Question: I am quite bad at this stuff, I tried searching and have a somewhat workable script (apps script) but I just can't get it to work the way I want it to. I'm sure I added/edited things wrongly.
My Google sheet is a group work tracker and looks like the image below.

1. The primary need is to add an alert message when someone checks or unchecks any of the checkboxes in those columns (to prevent any misclicks - like so ). We are using custom cell values for checked and unchecked as "1" and "0" respectively. The columns with checkboxes are F,K,P,R,S.
2. In addition to that, I would like a timestamp (format dd/mm/yyyy) to be populated 2 columns away when any of the checkboxes in columns F&K are checked (and confirms the alert message). However, when an already ticked checkbox is unticked, the date should not be removed or updated.
The below script works to a certain extent, but I don't know how to amend it.
'''
function onEdit(e) {
const sh=e.range.getSheet();
if(sh.getName()=='Video Projects' && e.range.columnStart==6,11,16,18 && e.value=='1') {
var resp=SpreadsheetApp.getUi().alert('Are you sure you want to tick this checkbox?', SpreadsheetApp.getUi().ButtonSet.YES_NO);
if(resp==SpreadsheetApp.getUi().Button.YES) {
var range = e.range;
var sheet = range.getSheet();
if(sheet.getSheetName() == "Video Projects") {
if(range.columnStart == 6) {
var nextCell = range.offset(0, 2);
nextCell.setValue(new Date());
} else if(range.columnStart == 11 && range.isChecked()) {
var nextCell = range.offset(0, 2);
nextCell.setValue(new Date());
}
}
};
}else{
e.range.setValue("0");
}
}
'''
If anyone knows how to fix this, it would be really helpful! :)
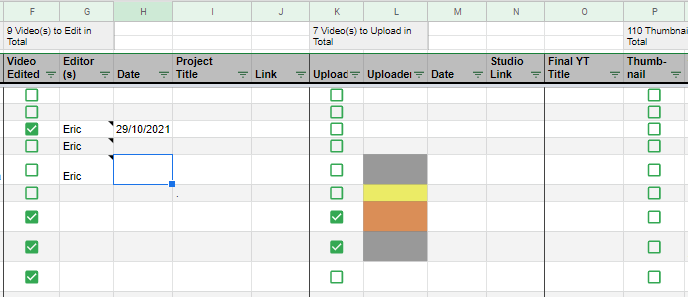
Answer: I believe your goal is as follows.
- -
### Modification points:
- 'e.range.columnStart==6,11,16,18''e.range.columnStart''true'
When this point is reflected in your script, it becomes as follows.
### Modified script:
'''
function onEdit(e) {
const columns = [6, 11, 16, 18, 19]; // columns F,K,P,R,S
const { range, value } = e;
const sheet = range.getSheet();
if (sheet.getSheetName() != 'Video Projects' || !columns.includes(range.columnStart) || value == "0") return;
const ui = SpreadsheetApp.getUi();
const res = ui.alert('Are you sure you want to tick this checkbox?', SpreadsheetApp.getUi().ButtonSet.YES_NO);
if (res == ui.Button.YES) {
if (range.columnStart == 6 || (range.columnStart == 11 && value == "1")) {
range.offset(0, 2).setValue(new Date());
}
return;
}
range.uncheck();
}
'''
### References:
- <URL>
## Added 1:
About your following 2 new requests,
> Request 1: could we also add the alert message when unchecking a checkbox too?
> Request 2: Is it possible for it to input only the date as dd/mm/yyyy?
The sample script is as follows.
### Sample script:
'''
function onEdit(e) {
const columns = [6, 11, 16, 18, 19]; // columns F,K,P,R,S
const { range, value } = e;
const sheet = range.getSheet();
if (sheet.getSheetName() != 'Video Projects' || !columns.includes(range.columnStart)) return;
const ui = SpreadsheetApp.getUi();
const res = ui.alert('Are you sure you want to tick this checkbox?', SpreadsheetApp.getUi().ButtonSet.YES_NO);
if (res == ui.Button.YES) {
if (range.columnStart == 6 || (range.columnStart == 11 && value == "1")) {
range.offset(0, 2).setValue(Utilities.formatDate(new Date(), Session.getScriptTimeZone(), "dd/MM/yyyy"));
}
return;
}
range.uncheck();
}
'''
## Added 2:
About your following a new request,
> Request 1: can be changed to "Are you sure you want to untick this checkbox?"
The sample script is as follows.
### Sample script:
'''
function onEdit(e) {
const columns = [6, 11, 16, 18, 19]; // columns F,K,P,R,S
const { range, value } = e;
const sheet = range.getSheet();
if (sheet.getSheetName() != 'Video Projects' || !columns.includes(range.columnStart)) return;
const ui = SpreadsheetApp.getUi();
if (value == "0") {
const res = ui.alert("Are you sure you want to untick this checkbox?", SpreadsheetApp.getUi().ButtonSet.YES_NO);
if (res == ui.Button.NO) range.check();
return;
}
const res = ui.alert('Are you sure you want to tick this checkbox?', SpreadsheetApp.getUi().ButtonSet.YES_NO);
if (res == ui.Button.YES) {
if (range.columnStart == 6 || (range.columnStart == 11 && value == "1")) {
range.offset(0, 2).setValue(Utilities.formatDate(new Date(), Session.getScriptTimeZone(), "dd/MM/yyyy"));
}
return;
}
range.uncheck();
}
'''